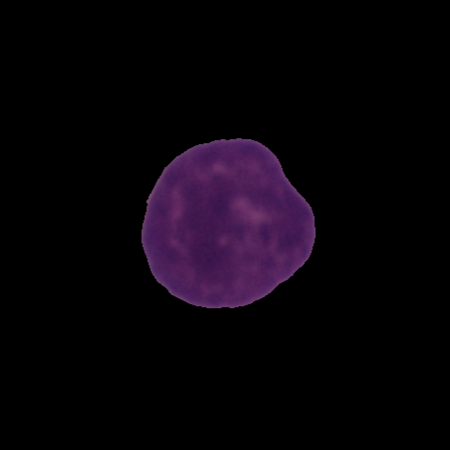
Label: cancer